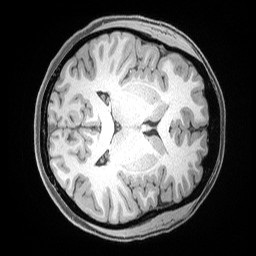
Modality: T1w
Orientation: axial
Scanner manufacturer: siemens
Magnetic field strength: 3 T
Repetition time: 2.53 s
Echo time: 0.00169 s